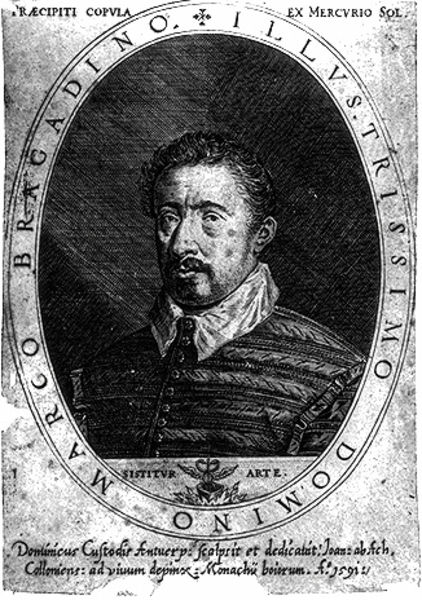
Titel: Bildnis des Marcus Bragadino
Künstler: Hans von Aachen
Institution: (Seriendruck)
Schlagwörter: dunkel, flügel, mann, weiß, blume, grau, haar, hell, licht, mund, nase, ohr, profil, schwarz, stirn, zeichnung, blick, bart, hemd, jacke, jung, augen, falten, kragen, mensch, rahmen, ärmel, bild, bildnis, hals, herr, portrait, porträt, spiegel, auge, geistlicher, haare, adel, kaufmann, person, en face, frontal, locken, ohren, schön, oval, rund, holzschnitt, schrift, wangen, italien, grafik, inschrift, brauen, streifen, edel, knöpfe, schnauzer, name, buch, medaillon, flammen, umrahmung, druck, schnitt, schwarzweiss, radierung, stich, seite, illustration, text, uniform, überschrift, adeliger, proträt, arzt, kunst, braue, buchdeckel, wams, herz, porträr, emblem, domino, bezeichnung, rotunde, latein, umschrift, protrait, seriendruck, nade, äskulapstab, marco, bragadino, illustrissimo, kupfersticj, illusttissimo, margo, illus, dominicus, deckseite, doppelschlange, illust, marco bragadino